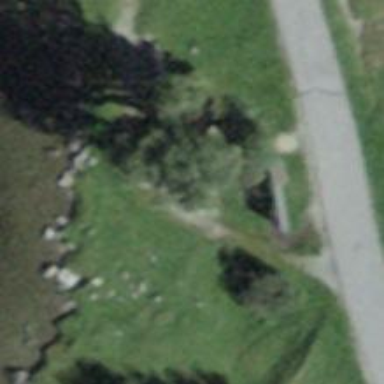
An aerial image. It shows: Burlywood bench.